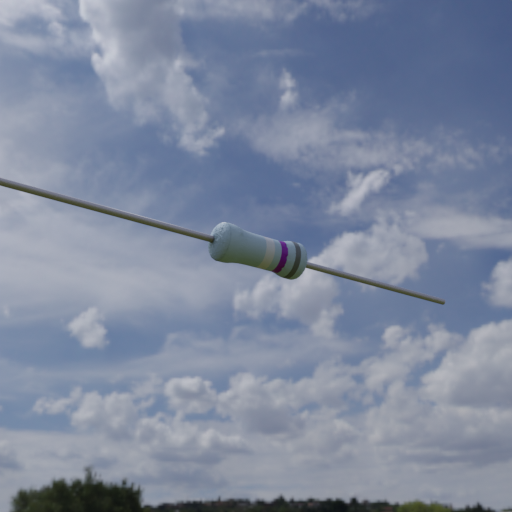
Resistor colour bands (in order): white, violet, gray